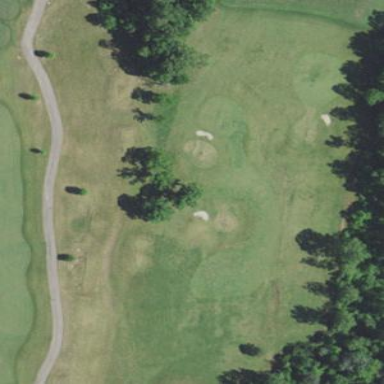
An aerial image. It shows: Grassy area designated as driving range for golf.